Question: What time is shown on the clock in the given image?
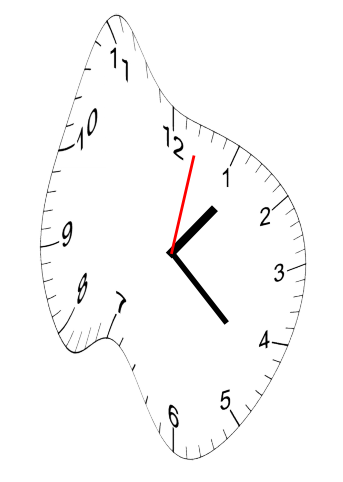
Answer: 01:22:02